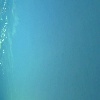
Label: water